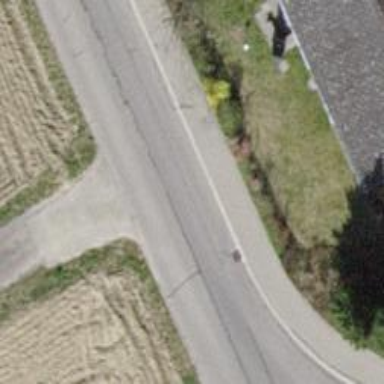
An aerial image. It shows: Track road with grade1 pebblestone surface.